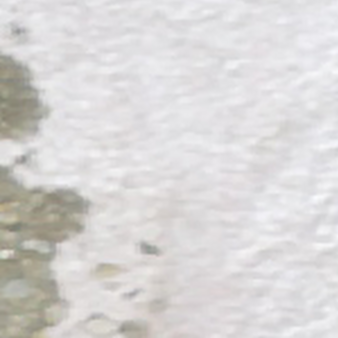
Label: other